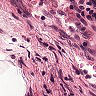
Metastatic tissue present: no